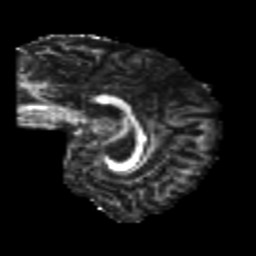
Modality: FA
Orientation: sagittal
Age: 21
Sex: female
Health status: healthy
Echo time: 0.074 s